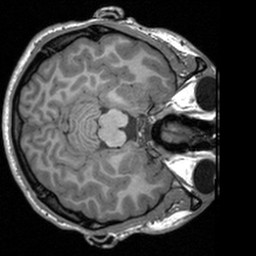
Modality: T1w
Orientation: axial
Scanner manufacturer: siemens
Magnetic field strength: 3 T
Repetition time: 1.9 s
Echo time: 0.00226 s